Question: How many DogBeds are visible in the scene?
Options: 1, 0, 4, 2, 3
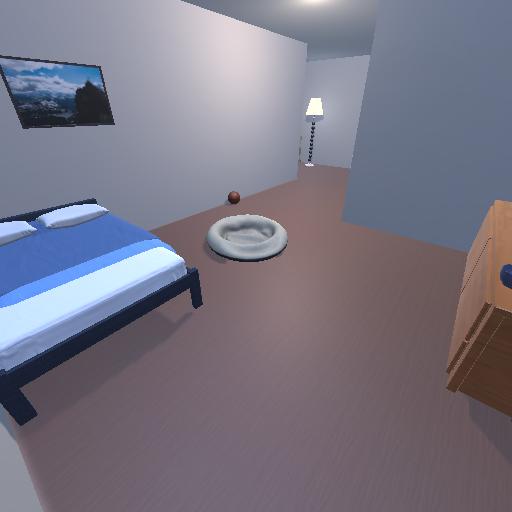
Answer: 1